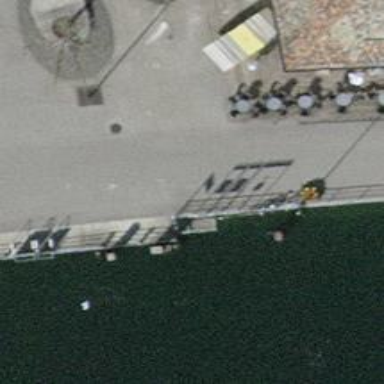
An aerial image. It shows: Platform for public transport ferry.